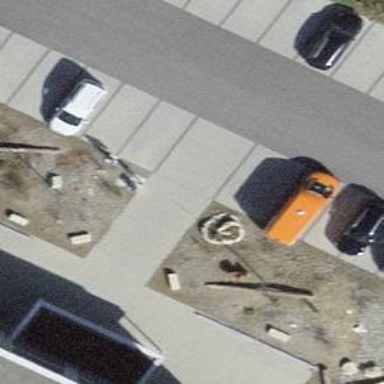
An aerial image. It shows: Charging station.